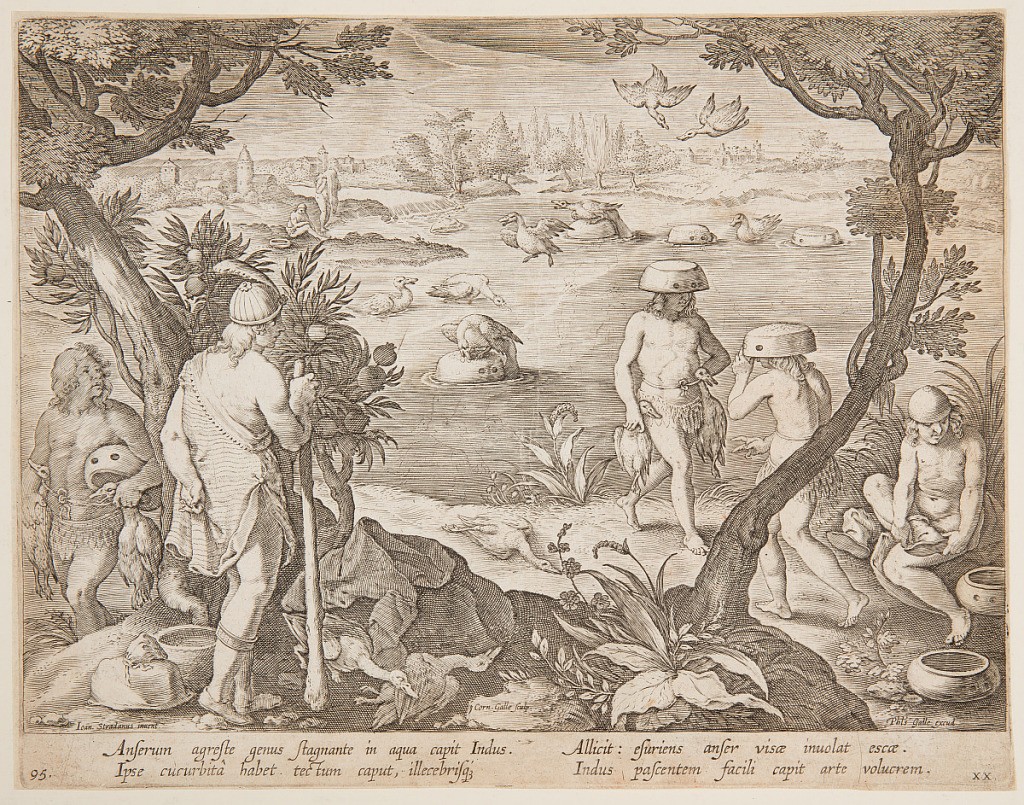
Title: Catching geese
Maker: Jan van der Straet, called Stradanus, Flemish, 1523–1605
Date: ca. 1595
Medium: Black ink on paper
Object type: Print
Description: Horizontal rectangle. Using decoys to capture geese. The decoys are worn on the head, while the hunter immerses himself in the water, leaving only the bird-shaped headgear on the surface. Bearing a substance which attracts the birds, the alight and are caught by hand. One hunter walks from the water, right, wearing his decoy hat and carrying two birds. At lower left: "Ioan. Stradanus invent."; left center: "Corn. Galle Sculp."; lower right: "Phls. Galle excud." Below: "ANSERUM AGRESTE GENUS..."